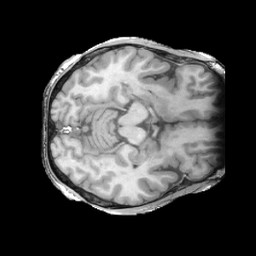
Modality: T1w
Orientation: axial
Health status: ill
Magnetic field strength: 3 T